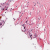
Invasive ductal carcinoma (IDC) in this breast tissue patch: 0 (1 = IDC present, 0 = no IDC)